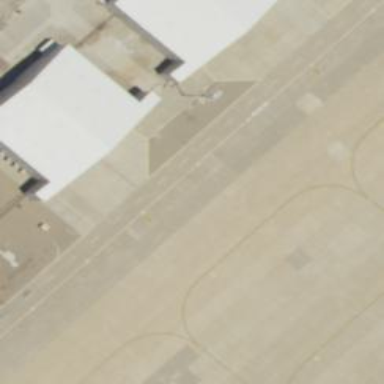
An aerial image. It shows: Hangar located at airport.